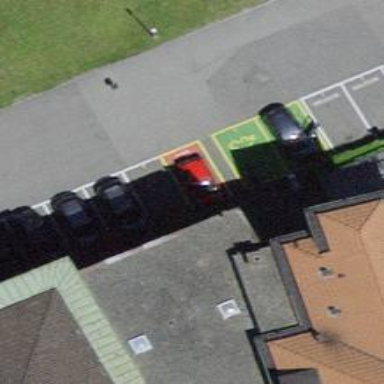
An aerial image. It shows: Car sharing facility.